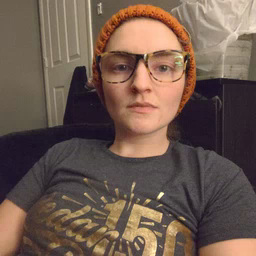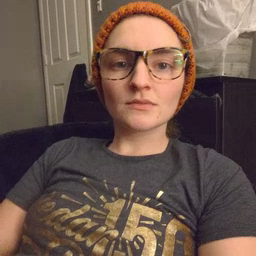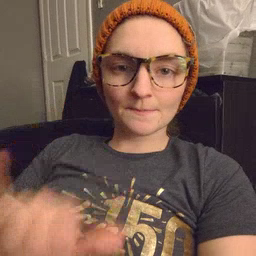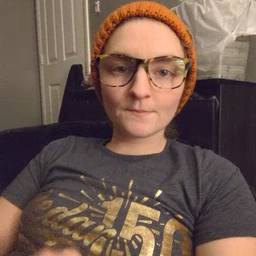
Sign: stay